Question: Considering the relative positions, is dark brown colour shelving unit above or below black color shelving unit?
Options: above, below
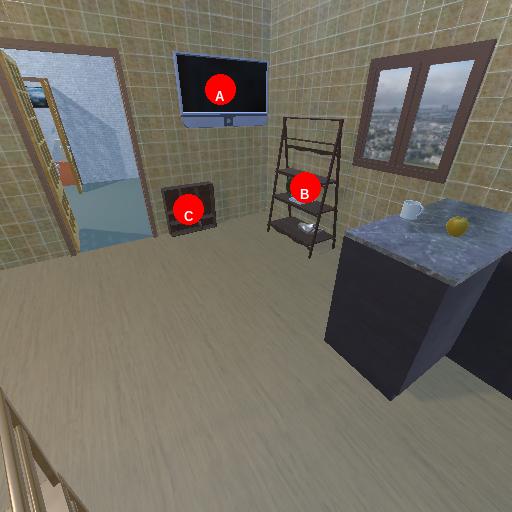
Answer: above